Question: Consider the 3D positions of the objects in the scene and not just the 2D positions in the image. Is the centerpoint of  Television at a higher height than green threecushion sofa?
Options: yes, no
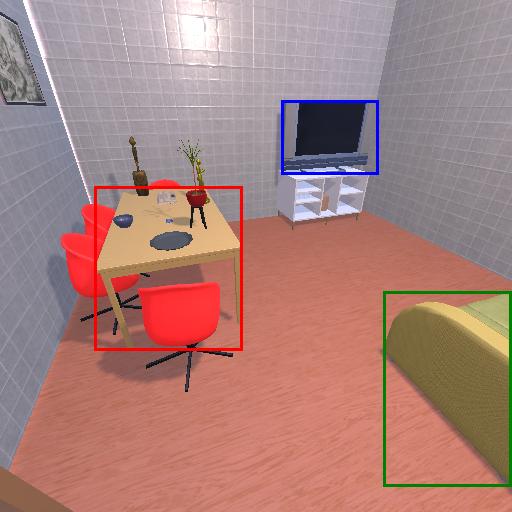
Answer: yes